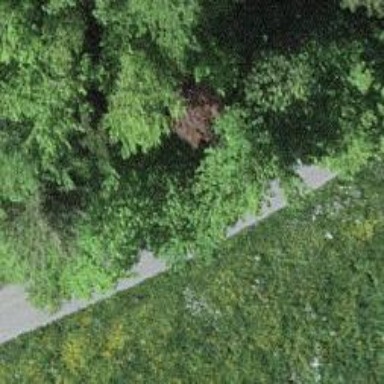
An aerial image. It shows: Well-maintained track road with grade 1 tracktype.